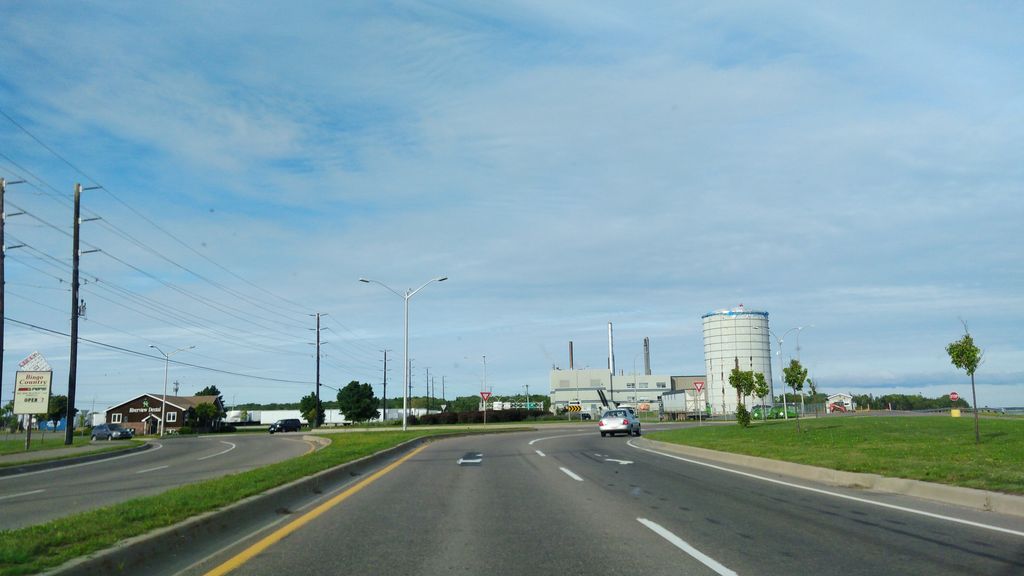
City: charlottetown